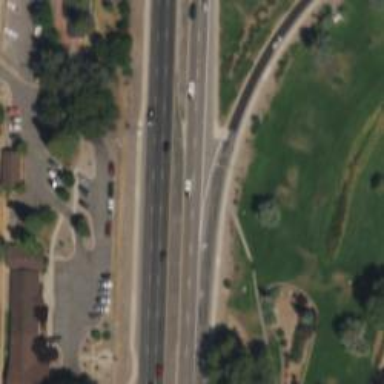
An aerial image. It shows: Primary road with asphalt surface. There is separate sidewalk.